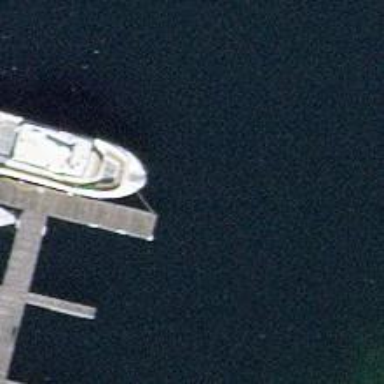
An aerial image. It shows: Man-made pier.